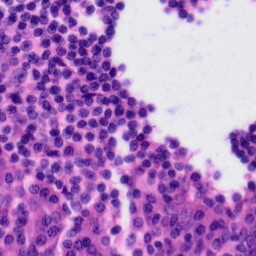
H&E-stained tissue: Tonsil